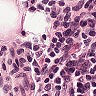
Metastatic tissue present: no